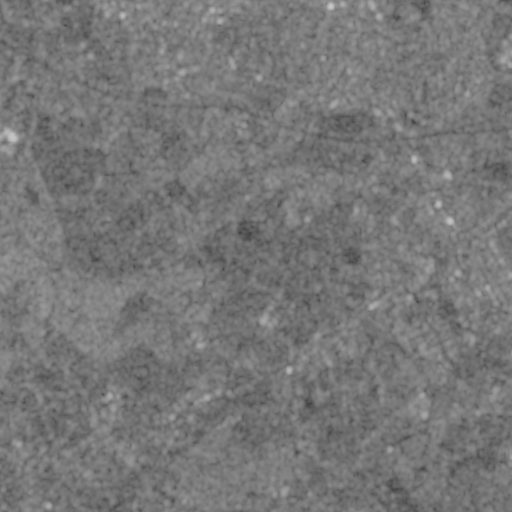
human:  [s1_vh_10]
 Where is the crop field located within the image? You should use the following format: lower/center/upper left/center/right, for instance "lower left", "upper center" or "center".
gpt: The crop field is located in the upper left of the image.
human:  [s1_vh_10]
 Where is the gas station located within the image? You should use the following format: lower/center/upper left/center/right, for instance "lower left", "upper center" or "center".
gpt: The gas station is located in the upper right of the image.
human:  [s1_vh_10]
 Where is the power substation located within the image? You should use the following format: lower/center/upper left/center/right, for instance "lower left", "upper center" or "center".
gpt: The power substation is located in the upper right of the image.
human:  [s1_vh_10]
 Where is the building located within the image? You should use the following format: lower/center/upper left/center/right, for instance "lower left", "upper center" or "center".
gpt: There is no building in the image.

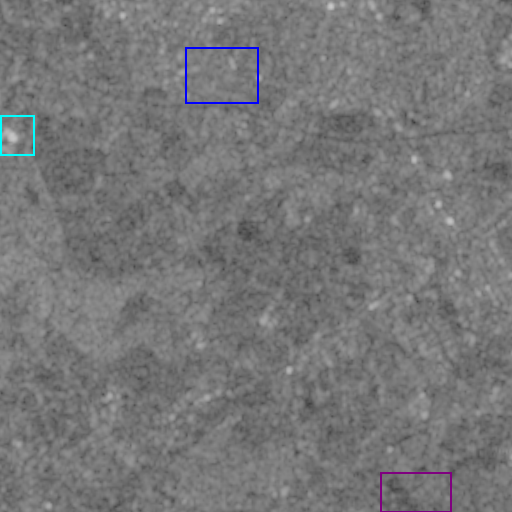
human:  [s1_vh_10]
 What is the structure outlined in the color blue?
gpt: The structure outlined in blue is a crop field.
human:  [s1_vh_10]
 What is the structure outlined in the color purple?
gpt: The structure outlined in purple is a park.
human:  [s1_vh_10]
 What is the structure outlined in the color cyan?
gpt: The structure outlined in cyan is a parking lot.
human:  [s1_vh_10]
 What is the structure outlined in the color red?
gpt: There is no red outline.